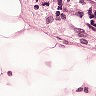
Metastatic tissue present: yes